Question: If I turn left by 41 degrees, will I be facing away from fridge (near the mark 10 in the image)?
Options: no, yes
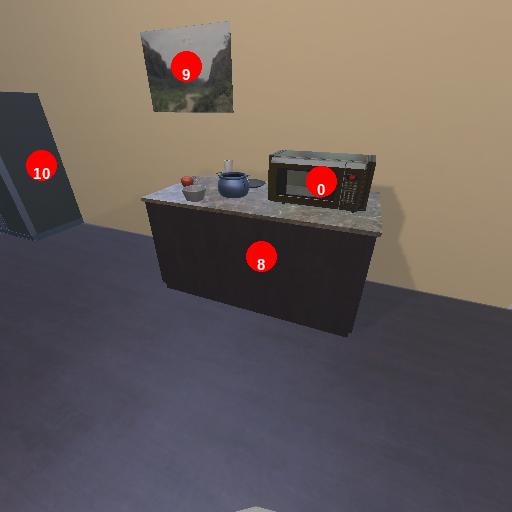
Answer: no